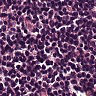
Metastatic tissue present: no